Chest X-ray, AP view. Patient: 46 years old, sex M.
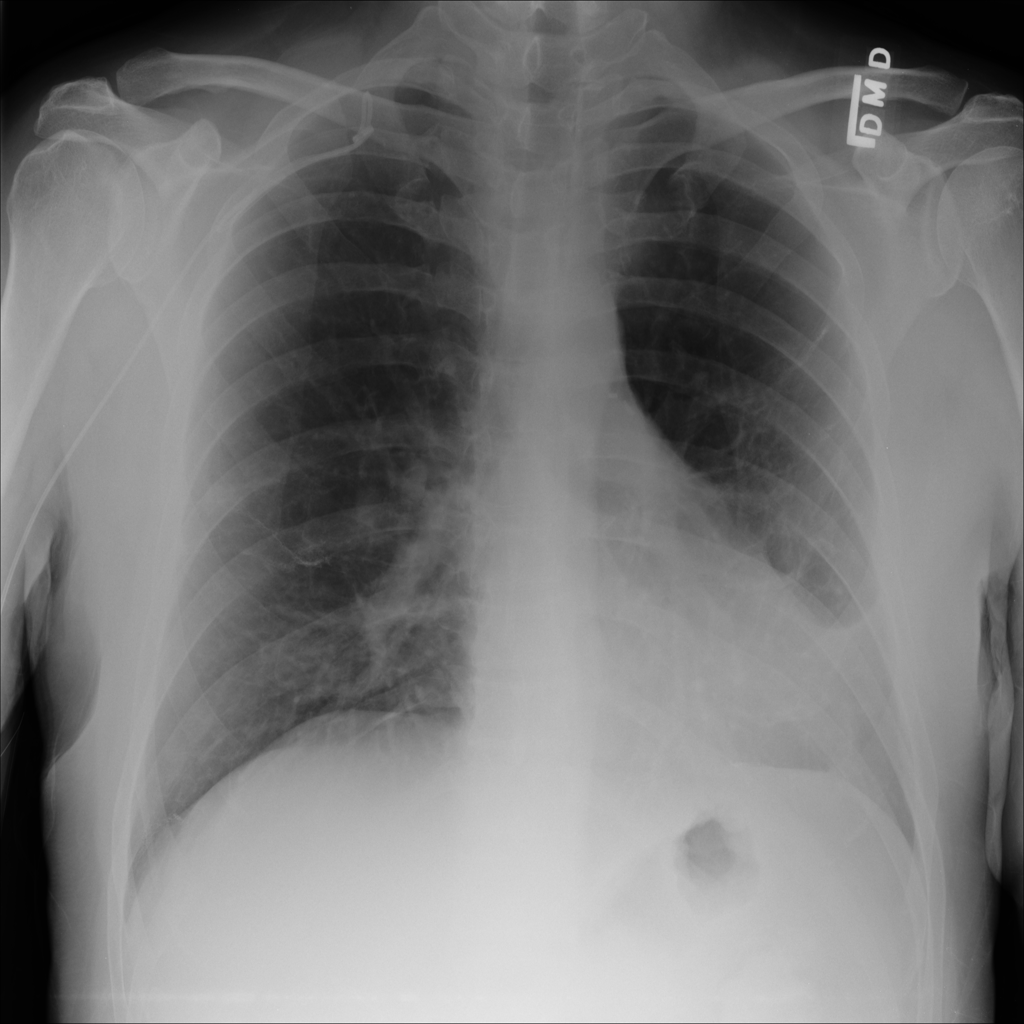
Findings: No Finding